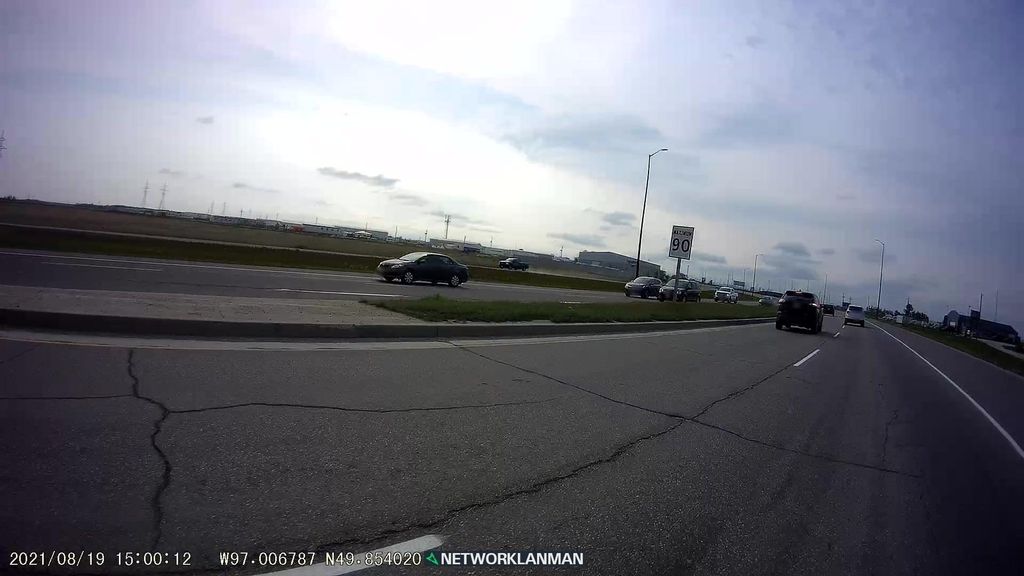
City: winnipeg